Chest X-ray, PA view. Patient: 61 years old, sex F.
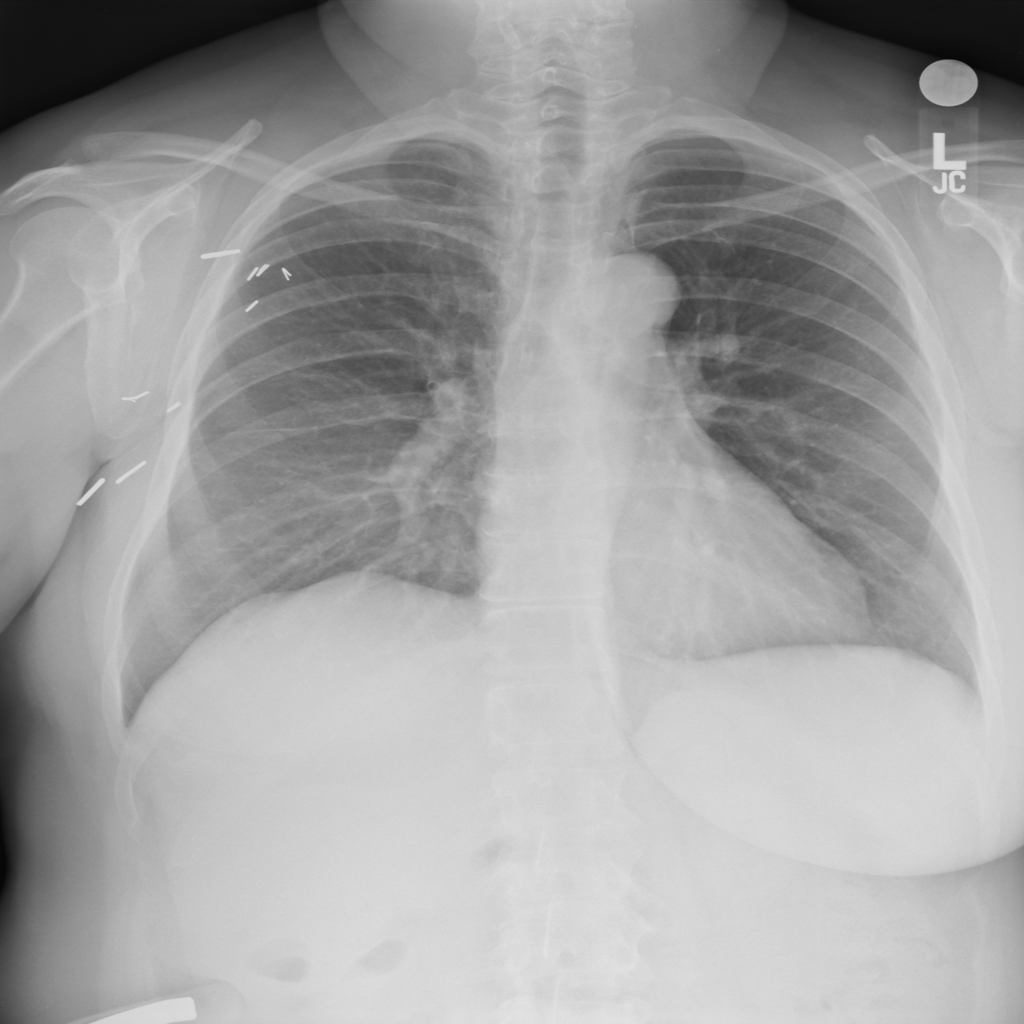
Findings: No Finding